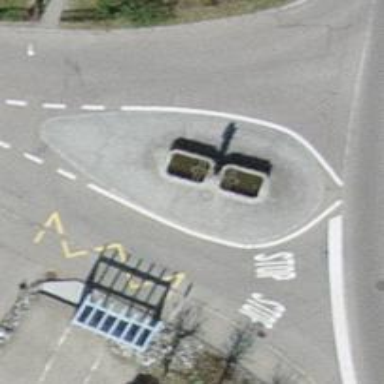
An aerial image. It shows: Public transport stop position.